Interaction volume radius: 10 \u00c5
Interaction volume height: 35 \u00c5
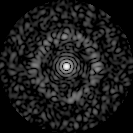
Disorder parameter: 0.8397